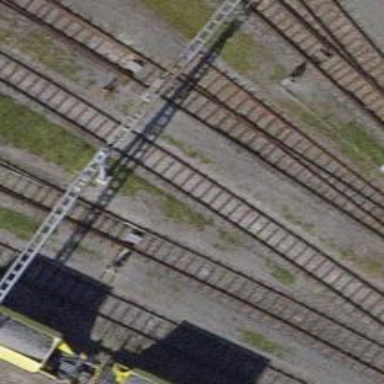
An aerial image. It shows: Railway yard with one track. The railway is electrified with contact line.